Platform: macOS
Application: Arc Browser
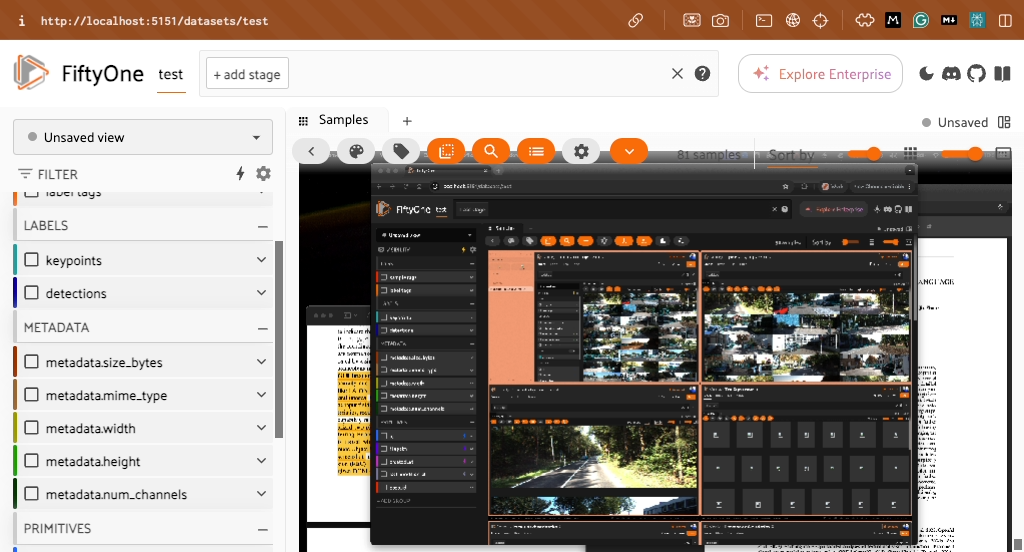
action_type: click

task_description: Open color settings menu
action_type: click
element_info: Icon

task_description: Tag samples or labels
action_type: click
element_info: Icon

task_description: Show patches
action_type: click
element_info: Icon

task_description: Open the sort by text similarity menu in the actions row toolbar
action_type: click
element_info: Icon

task_description: Open the operator browser
action_type: click
element_info: Icon

action_type: click

task_description: Where can I find the number of samples in this dataset?
action_type: hover
element_info: Text

task_description: Change how samples are sorted in the samples panel
action_type: select
element_info: Menu Item

task_description: Decrease the spacing between samples in the samples panel
action_type: drag
element_info: Slider

task_description: Reset spacing of samples in the samples panel
action_type: click
element_info: Icon

task_description: Zoom out and decrease the thumbnail size of samples in the samples panel
action_type: drag
element_info: Slider

task_description: Reset zoom and thumbnail size
action_type: click
element_info: Icon

task_description: Open a panel
action_type: click
element_info: Icon

task_description: Toggle to dark mode
action_type: click
element_info: Icon

task_description: Join the community on Discord
action_type: click
element_info: Icon

task_description: Read the docs
action_type: click
element_info: Icon

task_description: Clear any view stages
action_type: click
element_info: Icon

task_description: Find the name of this dataset
action_type: hover
element_info: Text

task_description: Add a View Stage
action_type: select
element_info: Menu Item

task_description: Open field visibility menu
action_type: click
element_info: Icon

task_description: Collapse and minimize the labels group in the sidebar
action_type: click
element_info: Icon

task_description: Show available filter options for the keypoints field in the labels group
action_type: click
element_info: Icon

task_description: Show available filter options for the detections field in the labels group
action_type: click
element_info: Icon

task_description: Minimize the metadata group in the sidebar
action_type: click
element_info: Icon

task_description: Show available filter options for the metadata.size_bytes field
action_type: click
element_info: Icon

action_type: click

task_description: View the available filter options for the metadata.width field in the metadata group in the sidebar
action_type: click
element_info: Icon

task_description: View the available filter options for the metadata.height field in the metadata group in the sidebar
action_type: click
element_info: Icon

task_description: View the available filter options for the metadata.num_channels field in the metadata group in the sidebar
action_type: click
element_info: Icon

task_description: Show the keypoints labels on the samples in the samples panel
action_type: click
element_info: Checkbox

task_description: Show the detections labels on the samples in the samples panel
action_type: click
element_info: Checkbox

task_description: Display the metadata.size_bytes on the samples in the samples panel
action_type: click
element_info: Checkbox

task_description: Display the metadata.mime_type field on samples in the samples panel
action_type: click
element_info: Checkbox

task_description: Display metadata.width on the samples in the samples panel
action_type: click
element_info: Checkbox

task_description: Display the metadata.height on samples in the samples panel
action_type: click
element_info: Checkbox

task_description: Show the metadata.num_channels on the samples in the samples panel
action_type: click
element_info: Checkbox

task_description: Toggle to visibility mode
action_type: click
element_info: Icon

task_description: Collapse the primitives group in the sidebar
action_type: click
element_info: Icon
task_description: Open the saved views menu
action_type: select
element_info: Menu Item

task_description: Open the workspaces menu
action_type: click
element_info: Button

task_description: Where is the view bar located?
action_type: hover
element_info: Menu Item

task_description: Locate the sidebar
action_type: hover
element_info: Menu Item

task_description: Find the sample panel
action_type: hover
element_info: Menu Item